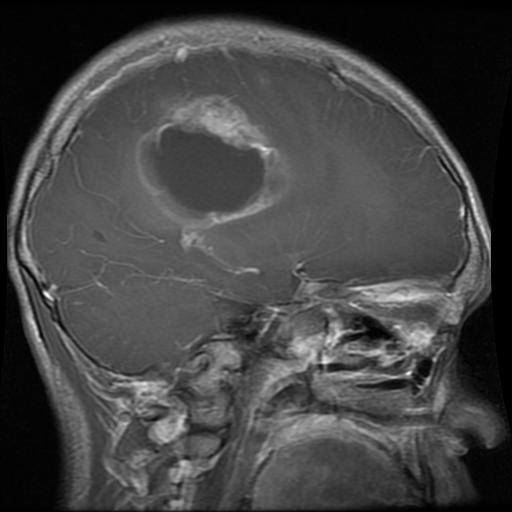
Label: glioma